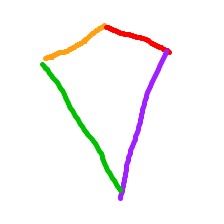
Shape: kite